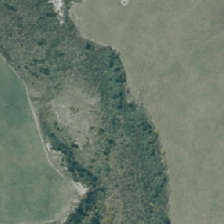
Land cover: herbaceous_freshwater_vege